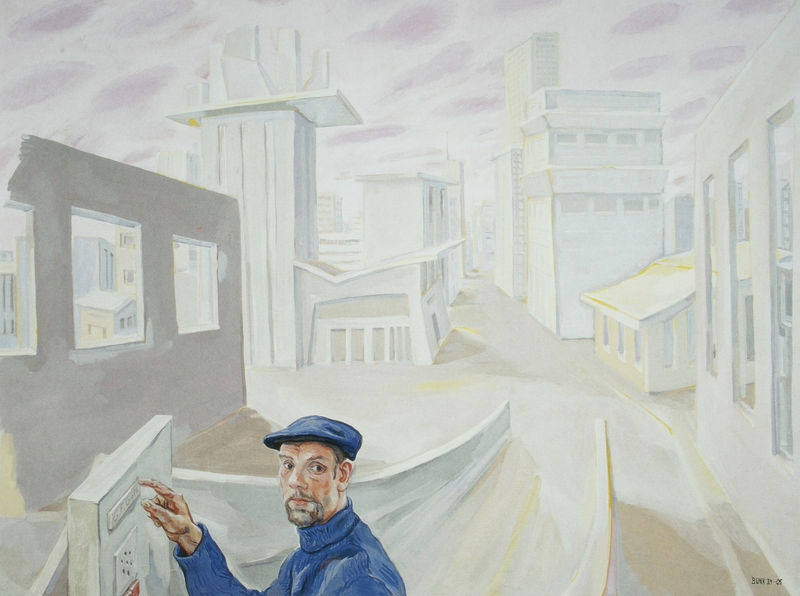
Titel: Blue Cap Nr. 34
Künstler: Holger Bunk
Institution: Besitz des Künstlers
Schlagwörter: blau, himmel, mann, weiß, wolken, stadt, ausschnitt, fenster, finger, grau, hell, ohr, strasse, szene, anlage, blick, dach, gebäude, weg, bart, kappe, mütze, wand, architektur, gesicht, vollbart, signatur, häuser, sonne, figur, person, turm, fassaden, moderne, modern, dächer, mauer, lila, fabrik, arbeiter, bedienen, straßen, klingel, ruine, löcher, rollkragen, kulisse, pullover, fantasie, gleißend, fiktion, briefkasten, base, drücken, fantasiestadt, klingeln, konkret, rolli, rollkragenpullover, schaltpult, sprechanlage, öffnengen